Question: I have a set of time stamps (SQL 2012) with a type I or O (input or output) like the sample data below:

I need to set the "" column to INACTIVE to those consecutive times of the same type (Input or Output) where the gap between them is less than 120 seconds. The first time stamp in that consecutive group won't get any status.
In the image you can see how should it work.
I have about 80,0000 records that I have to analyze and set INACTIVE flag where the condition is matched. That should be done in a Stored Procedure.
HERE IS THE SQL SCRIPT THAT CAN BE USED FOR TESTING
<URL>
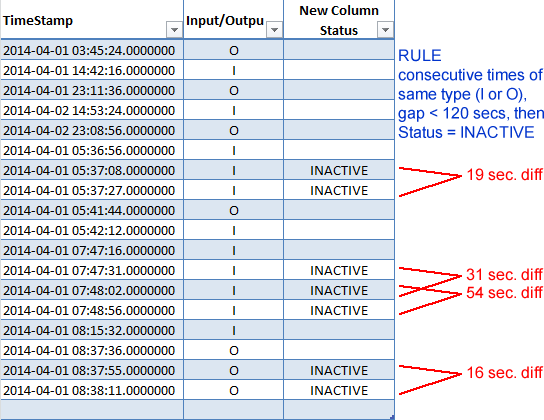
Answer: You should be able to do this readily with 'lag()' and some logic. The 'select' form of the query is:
'''
select t.*,
(case when datediff(second,
lag(TimeStamp) over (partition by EntranceType Order by TimeStamp),
TimeStamp) < 120
then 'InActive'
end) as NewColumnStatus
from timestamp_01 t;
'''
If you want to do an update, you can use an updatable CTE:
'''
with toupdate as (
select t.*,
(case when datediff(second,
lag(TimeStamp) over (partition by EntranceType Order by TimeStamp),
TimeStamp) < 120
then 'InActive'
end) as NewColumnStatus
from timestamp_01 t
)
update toupdate
set Status = NewColumnStatus;
'''
EDIT:
The 'employee_id' should be easy to add:
'''
with toupdate as (
select t.*,
(case when datediff(second,
lag(TimeStamp) over (partition by employee_id, EntranceType Order by TimeStamp),
TimeStamp) < 120
then 'InActive'
end) as NewColumnStatus
from timestamp_01 t
)
update toupdate
set Status = NewColumnStatus;
'''